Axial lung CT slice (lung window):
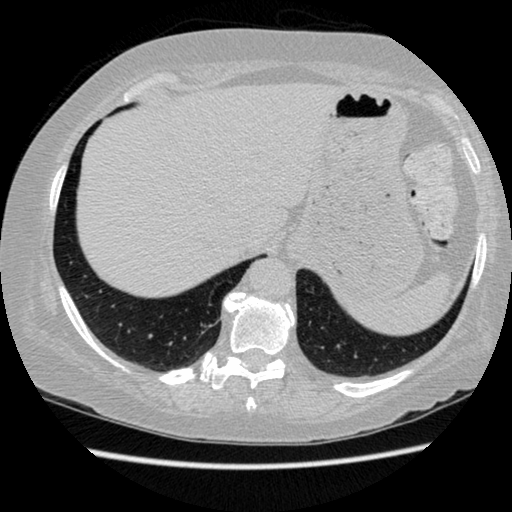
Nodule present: no